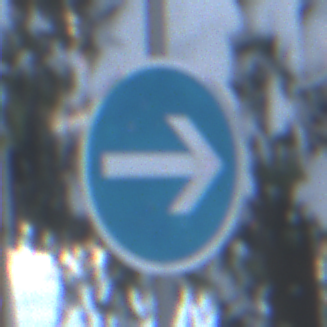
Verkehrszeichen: VorgeschriebeneFahrtrichtungHierRechts
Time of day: MorningAfternoon
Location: Outdoor (Nature)
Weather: Clear
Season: Winter
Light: Natural